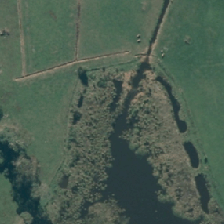
Land cover: herbaceous_freshwater_vege